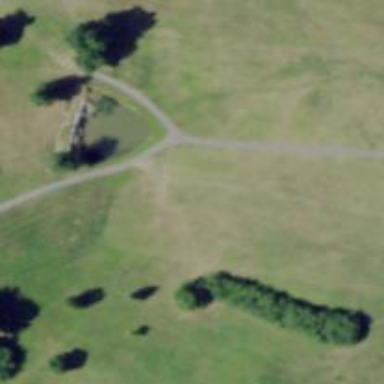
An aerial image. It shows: Path for both roads and golfers.